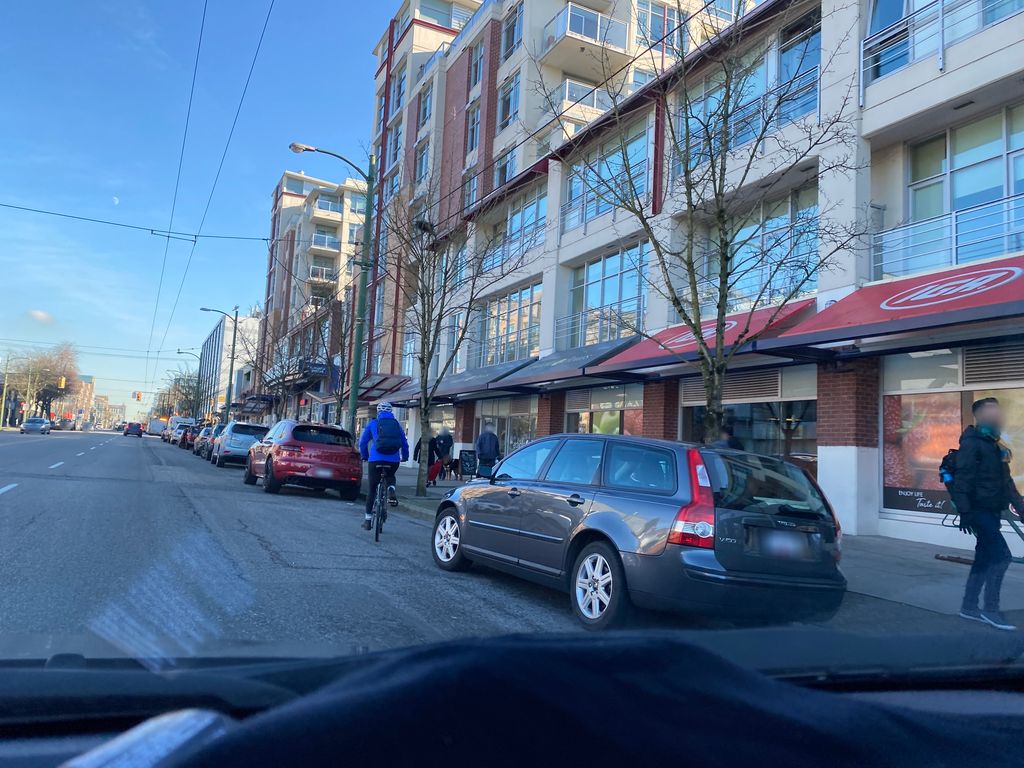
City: vancouver